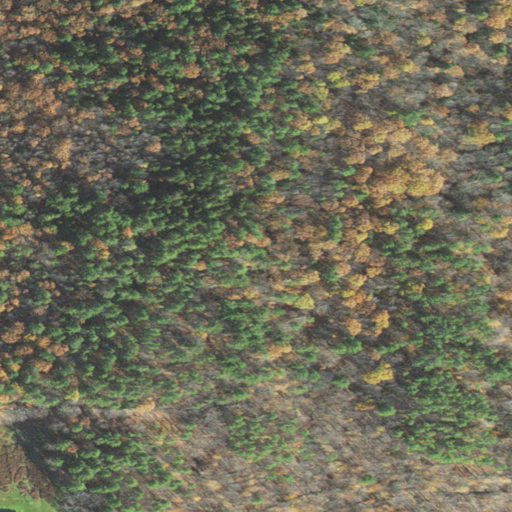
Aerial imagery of mountain in New Hampshire named Kennedy Hill containing mixed forest, deciduous forest, evergreen forest, and open development